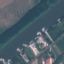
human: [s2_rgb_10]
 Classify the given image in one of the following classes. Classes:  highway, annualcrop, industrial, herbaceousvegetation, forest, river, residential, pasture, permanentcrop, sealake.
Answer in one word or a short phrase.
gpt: River